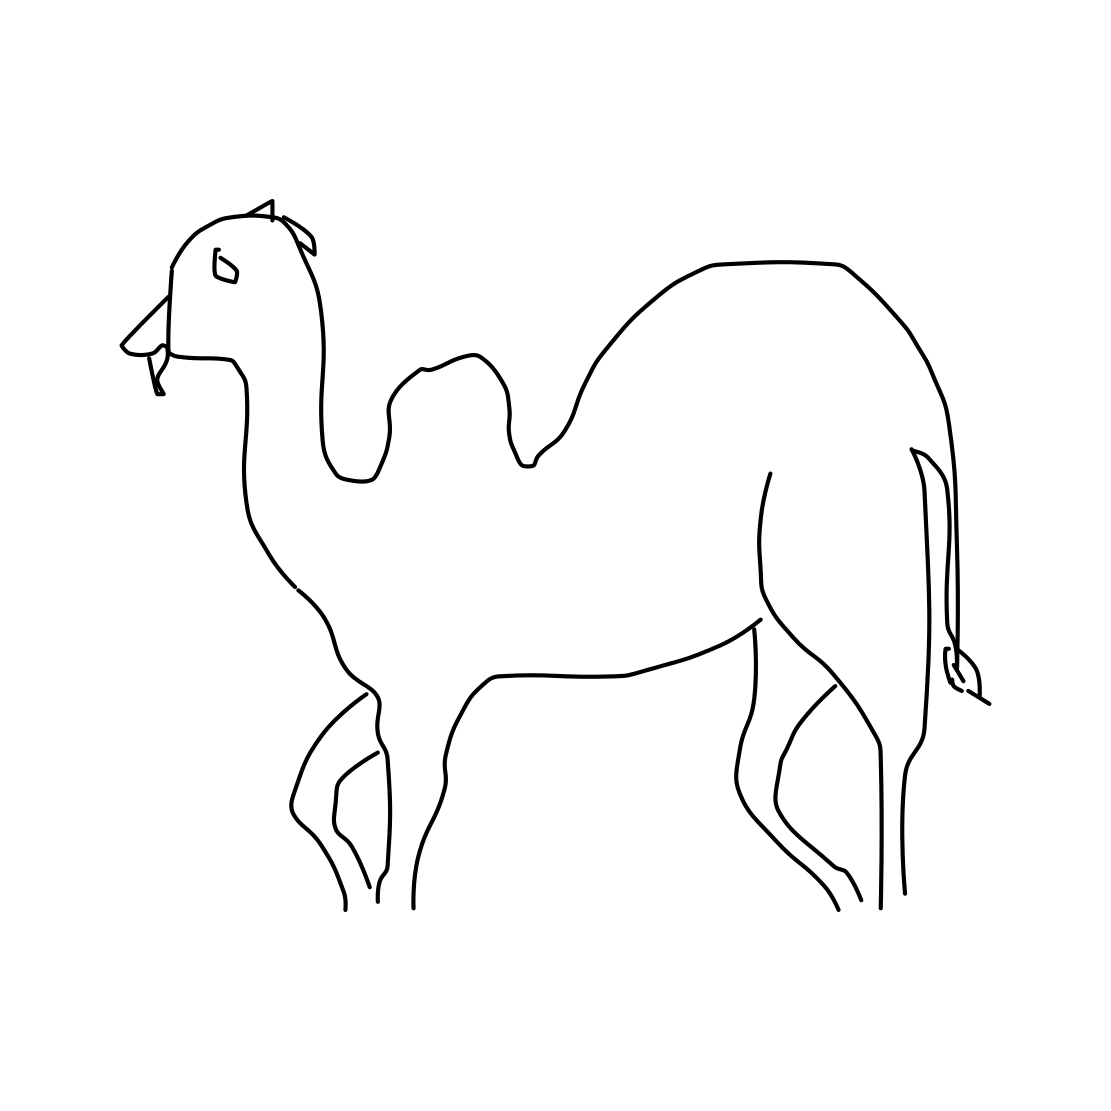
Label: camel